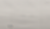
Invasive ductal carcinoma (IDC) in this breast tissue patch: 0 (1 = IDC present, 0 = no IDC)